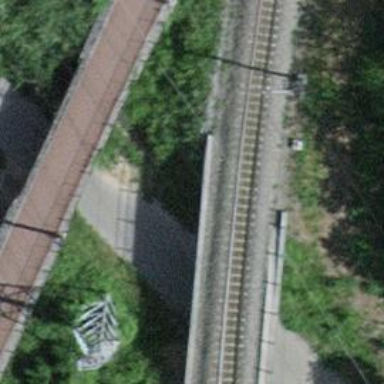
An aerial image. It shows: Narrow-gauge railway bridge with electrified tracks and single track passing over it.